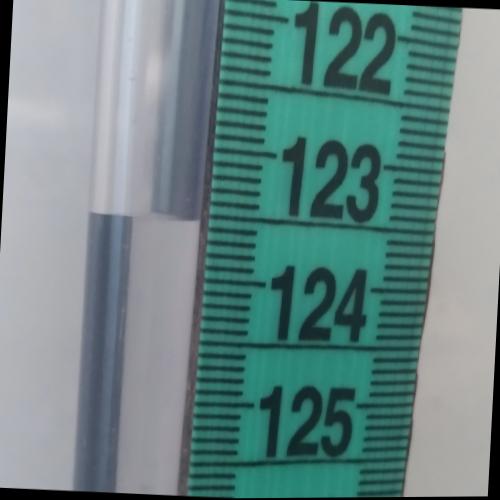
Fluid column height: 123.5 cm